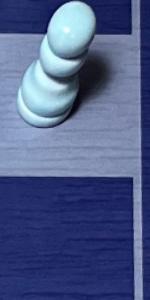
Label: Empty